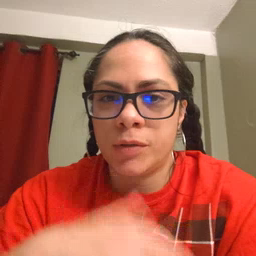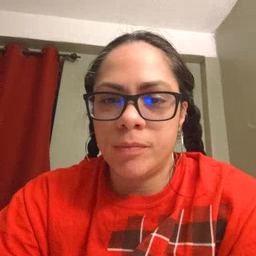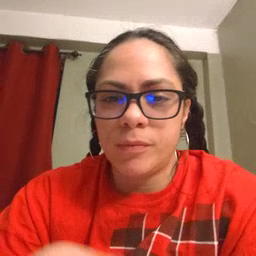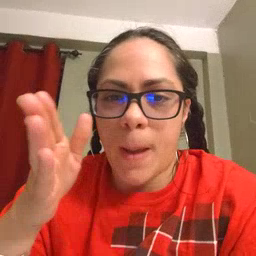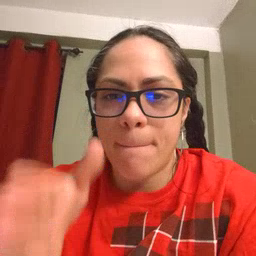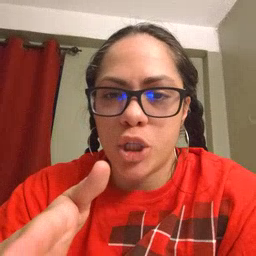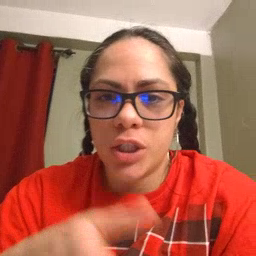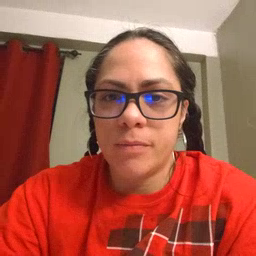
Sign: person